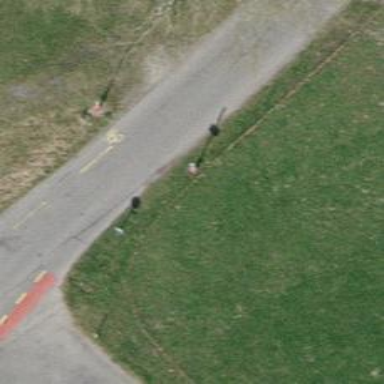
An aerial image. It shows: Lift gate barrier.